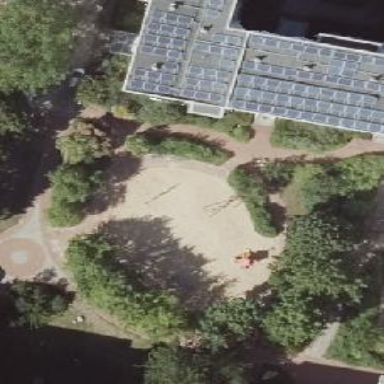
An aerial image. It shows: Playground area for leisure land.